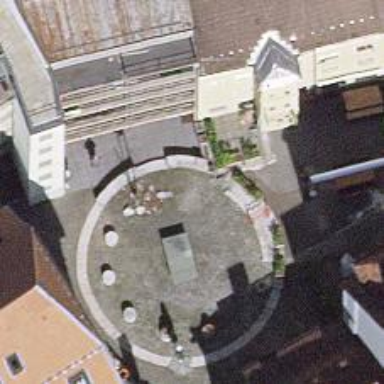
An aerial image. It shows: Outdoor seating area for leisure.